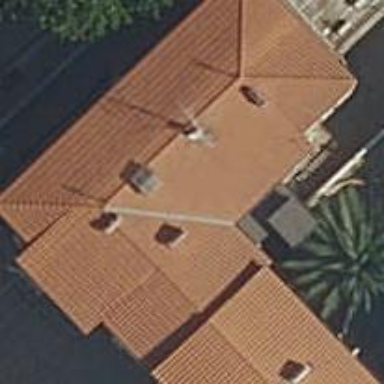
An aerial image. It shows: Apartment building with hipped roof.